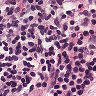
Metastatic tissue present: no